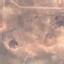
Land use / land cover class: PermanentCrop